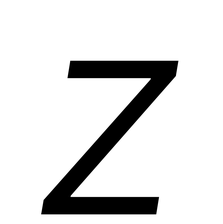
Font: Inter-Italic_Light_Italic